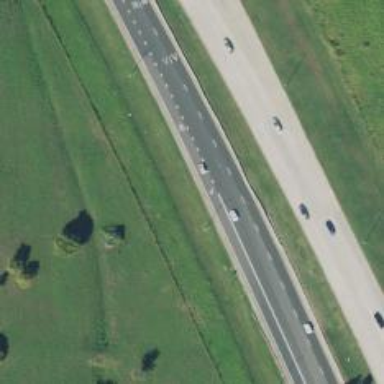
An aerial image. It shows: Motorway junction.